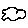
Label: cloud